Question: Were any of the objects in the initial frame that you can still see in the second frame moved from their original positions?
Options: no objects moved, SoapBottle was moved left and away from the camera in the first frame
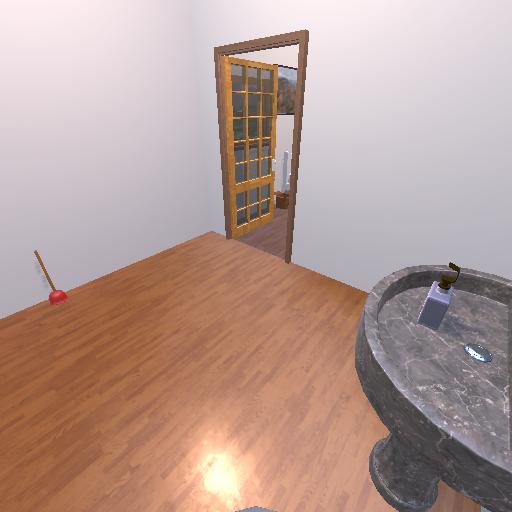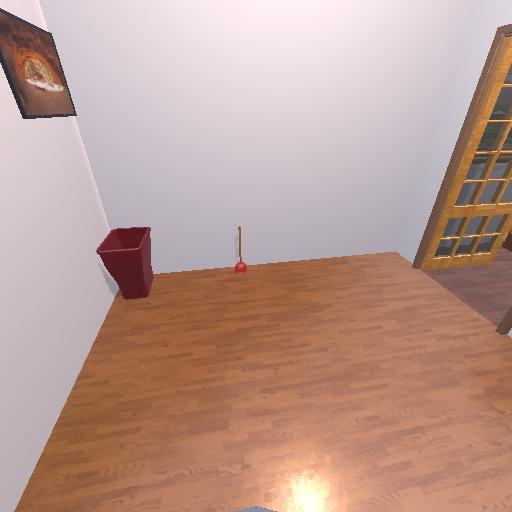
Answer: no objects moved